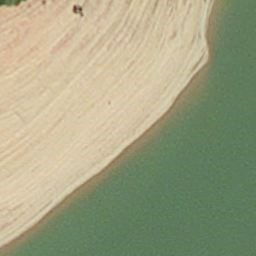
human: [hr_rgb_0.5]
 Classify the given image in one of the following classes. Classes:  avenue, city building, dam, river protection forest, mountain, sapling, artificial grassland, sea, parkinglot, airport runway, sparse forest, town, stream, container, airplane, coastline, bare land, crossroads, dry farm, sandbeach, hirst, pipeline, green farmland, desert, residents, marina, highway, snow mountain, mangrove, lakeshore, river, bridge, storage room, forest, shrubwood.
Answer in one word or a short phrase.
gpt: hirst